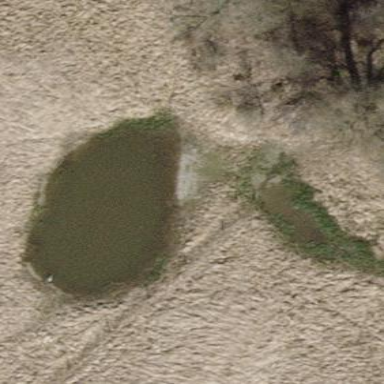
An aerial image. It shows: Pond surrounded by natural water.